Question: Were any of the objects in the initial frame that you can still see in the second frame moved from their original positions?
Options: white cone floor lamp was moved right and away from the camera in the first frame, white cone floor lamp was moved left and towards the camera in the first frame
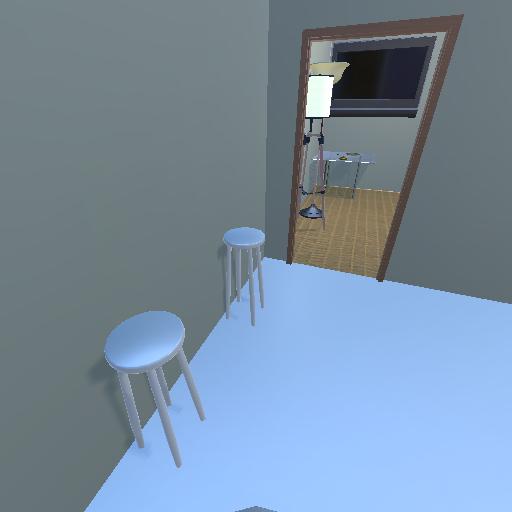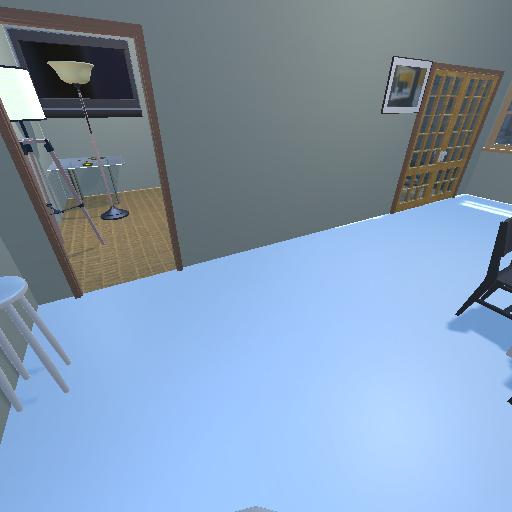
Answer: white cone floor lamp was moved right and away from the camera in the first frame